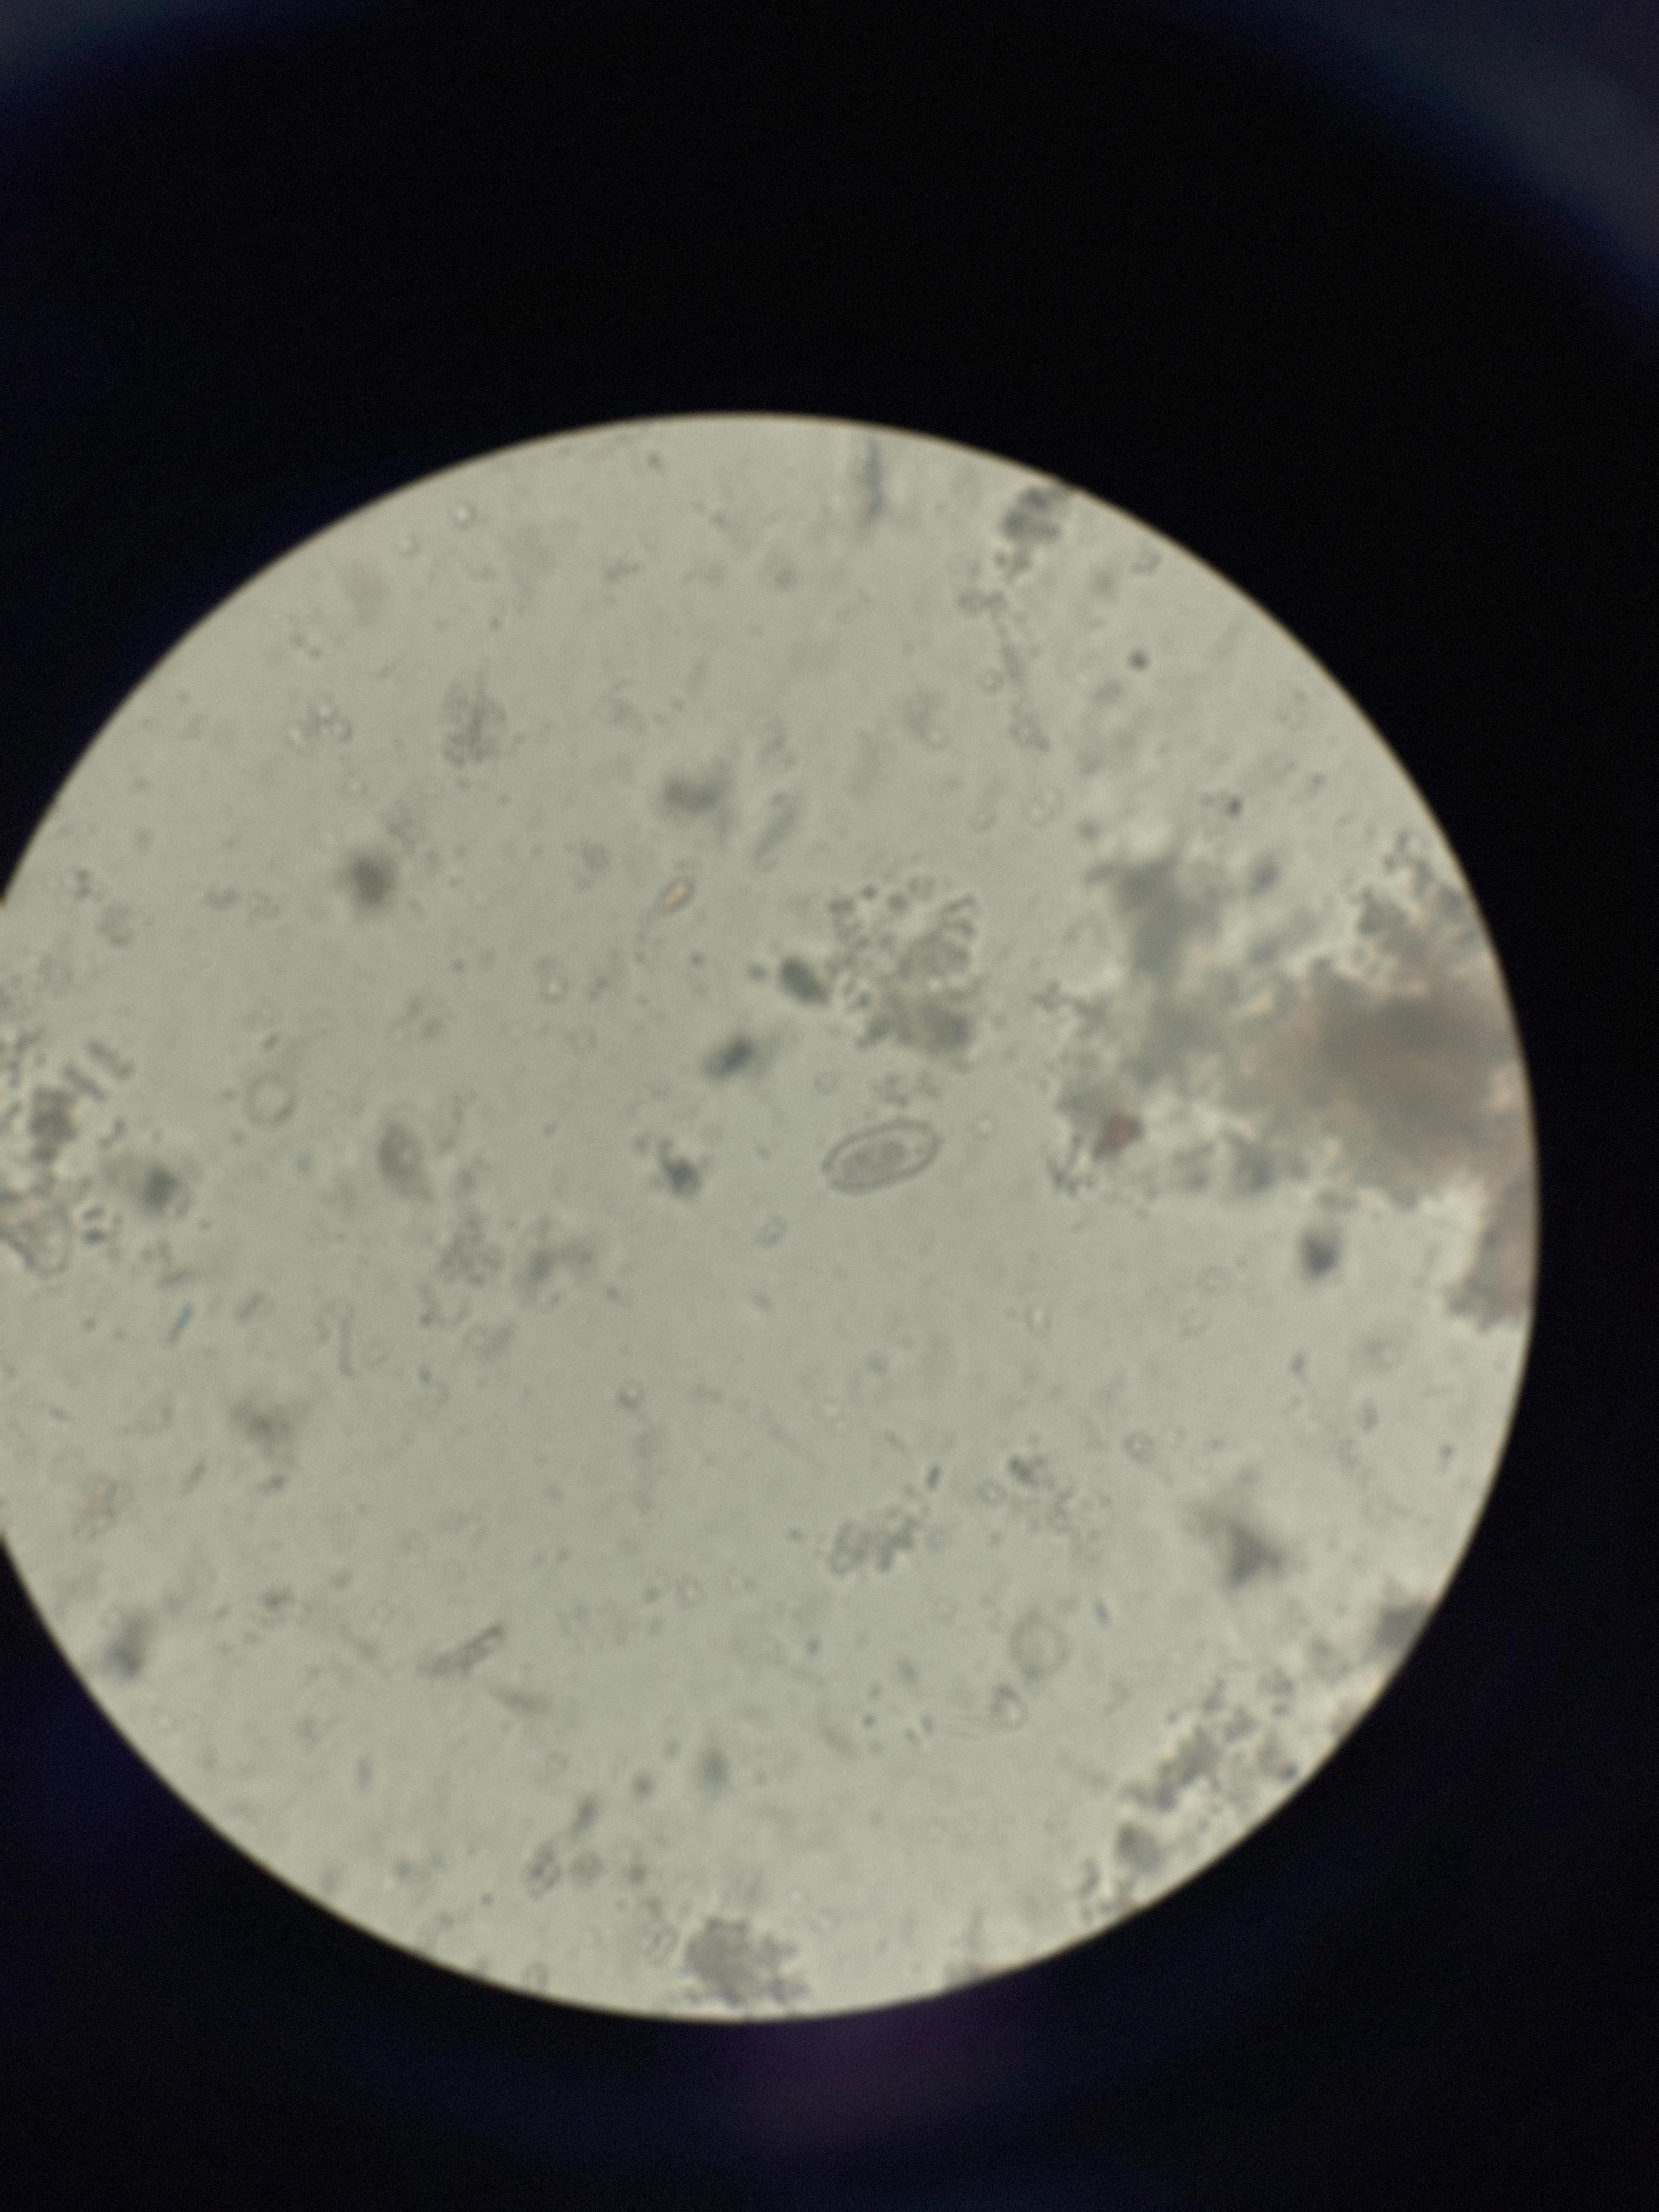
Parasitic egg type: Capillaria philippinensis